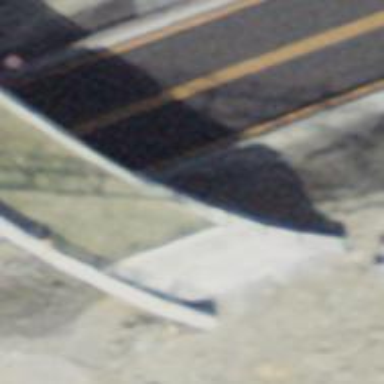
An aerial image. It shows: Asphalt bridge on trunk link highway.